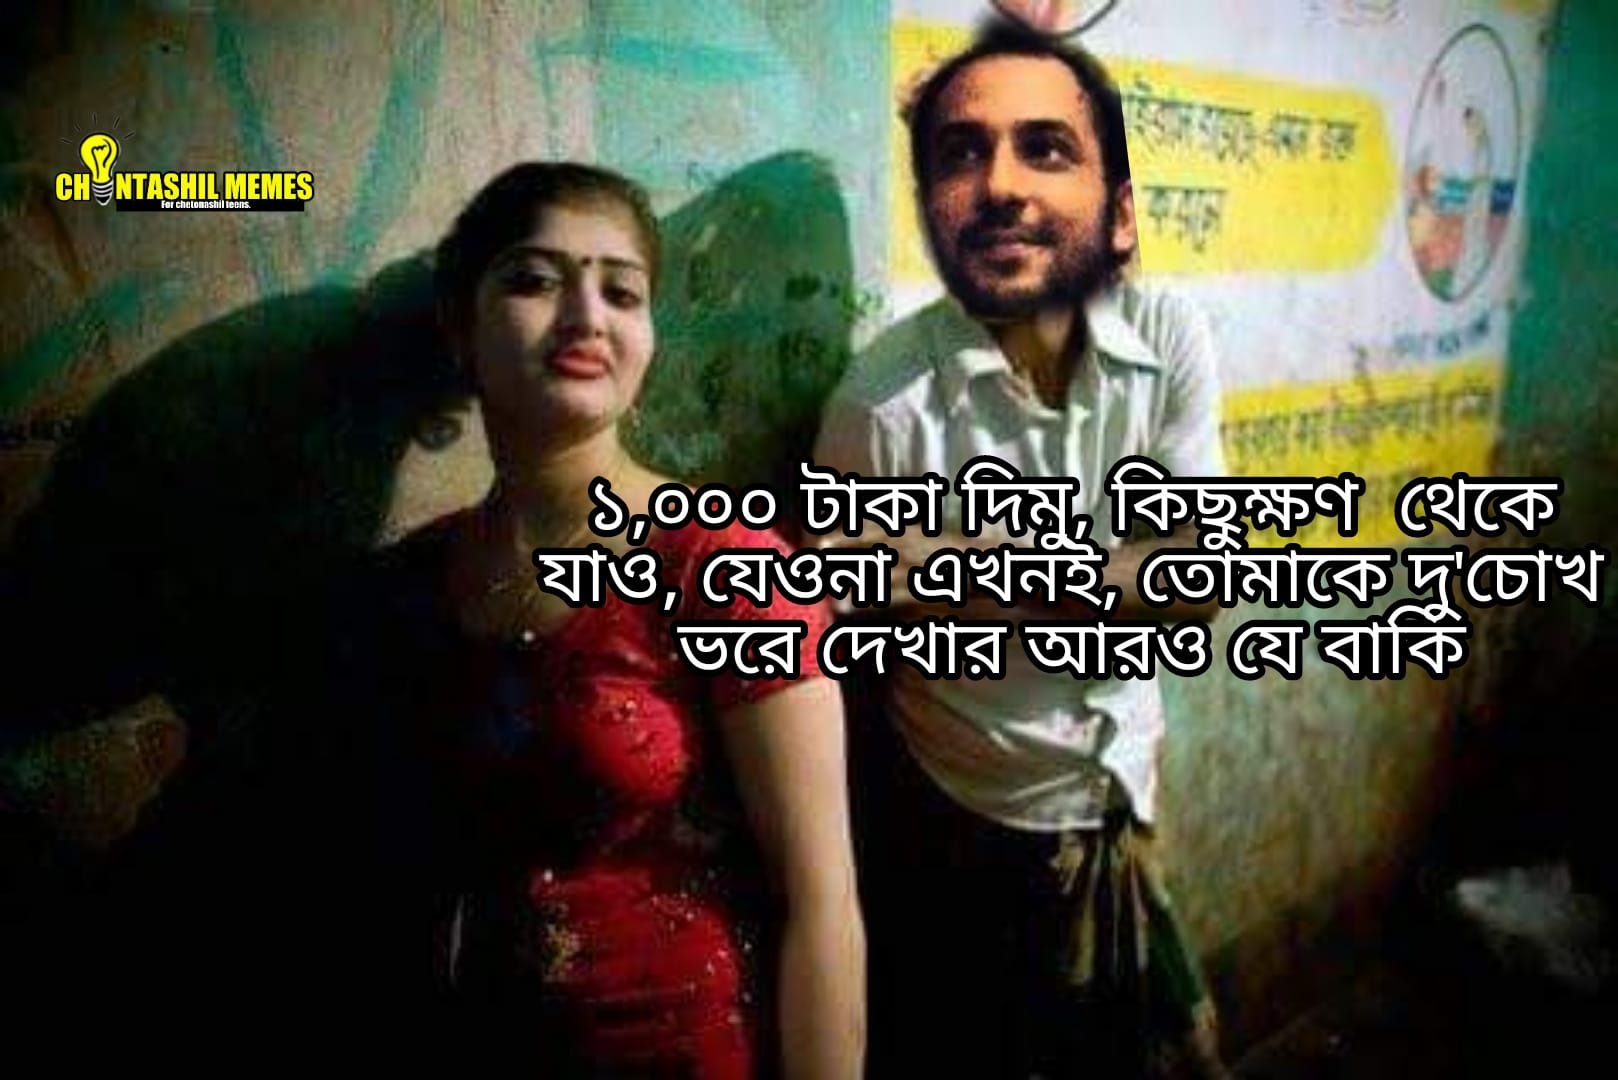
Caption: ১,০০০ টাকা দিমু, কিছুক্ষণ থেকে যাও, যেওনা এখনই , তোমাকে দু'চোখ ভরে দেখার আরও যে বাকি
Label: hate